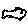
Label: fish